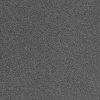
Atmospheric dust classification: dusty